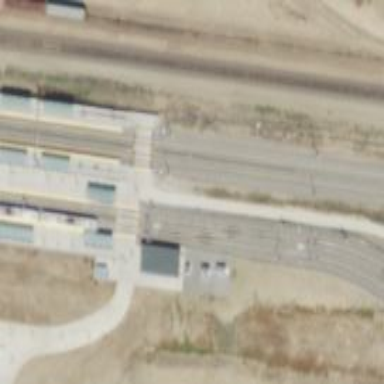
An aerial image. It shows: Light rail railway system with contact lines for electrification.